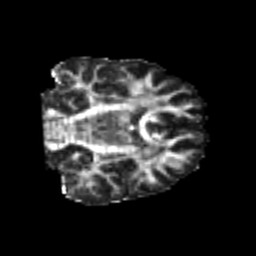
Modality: FA
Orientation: coronal
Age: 20
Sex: male
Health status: healthy
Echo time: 0.074 s